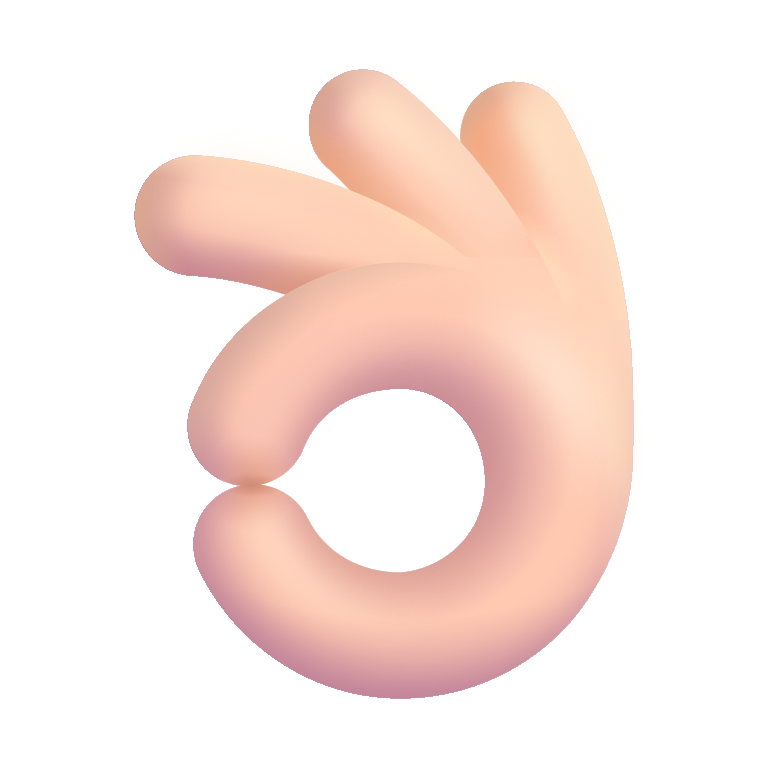
ok hand color light